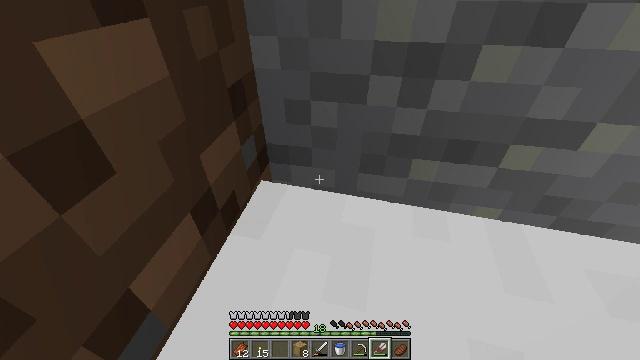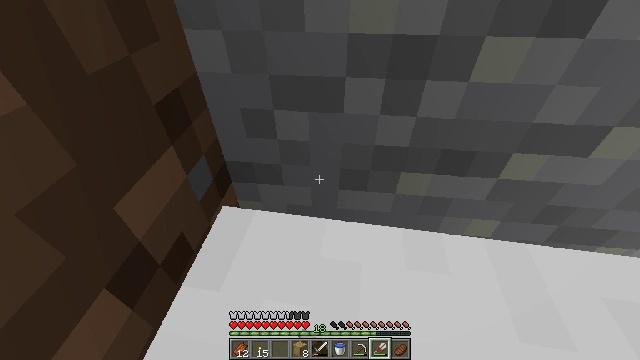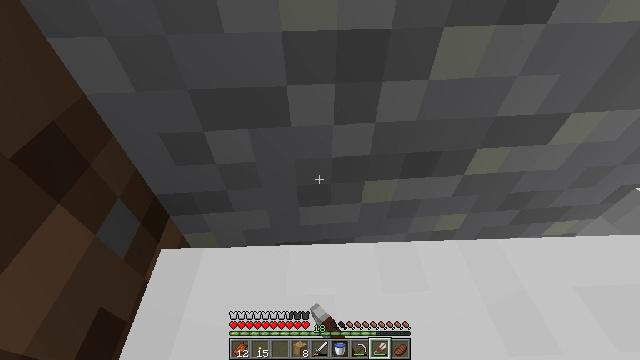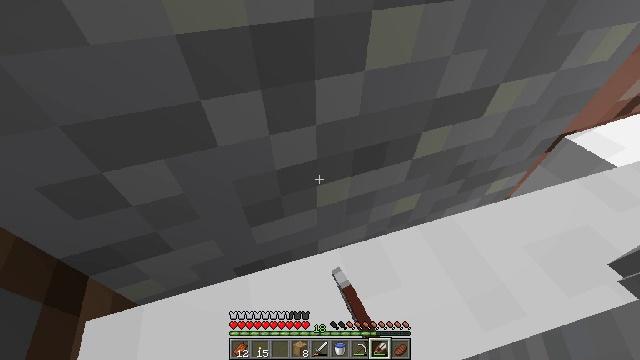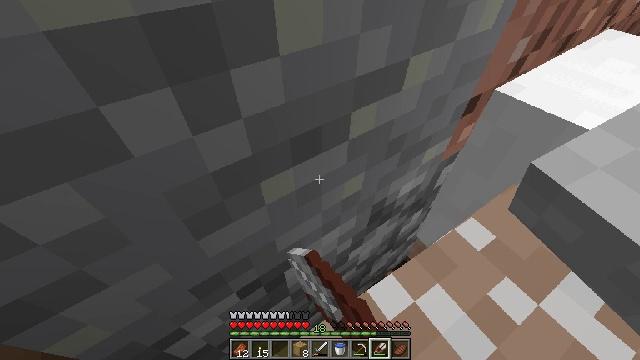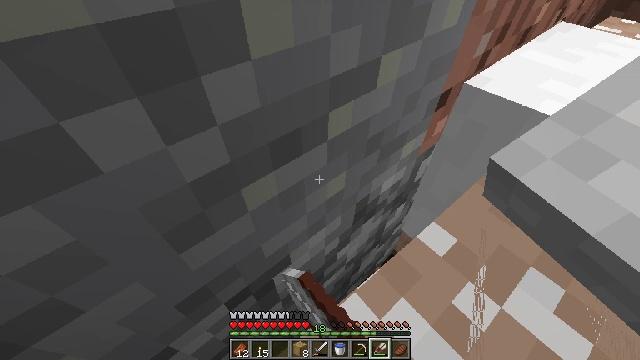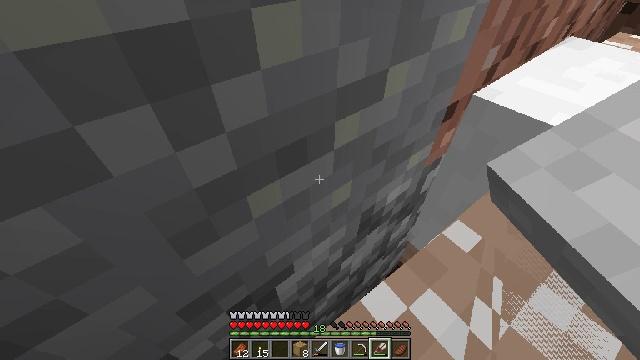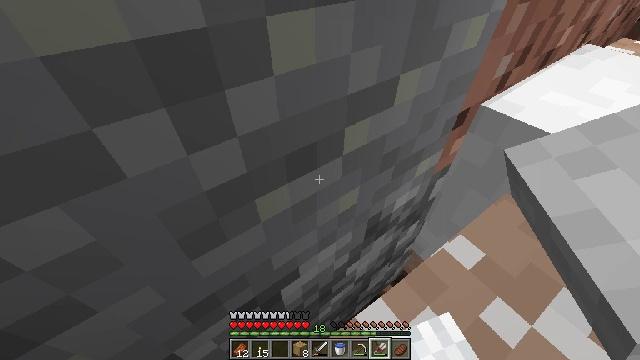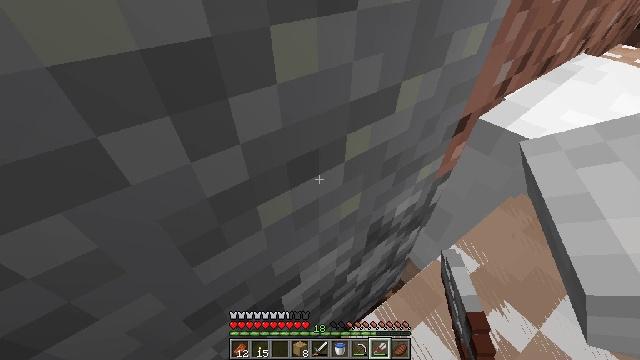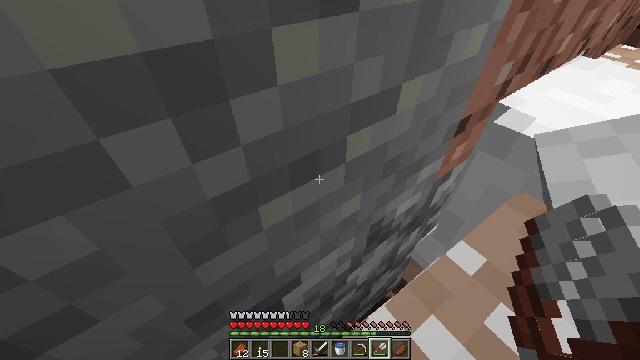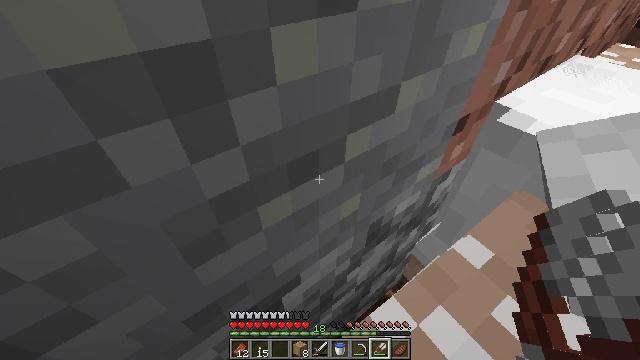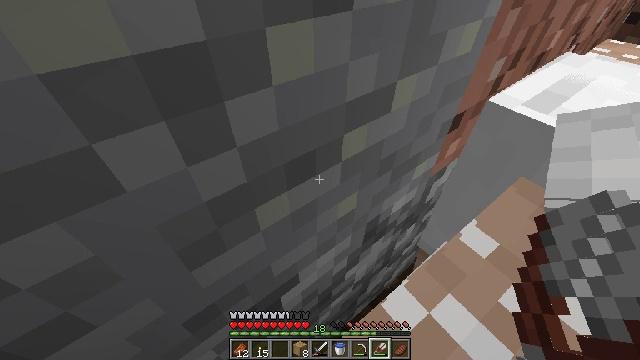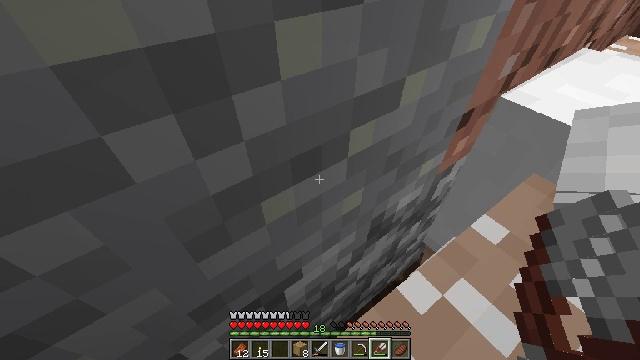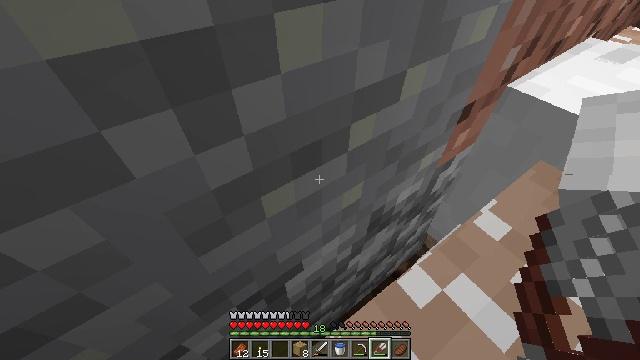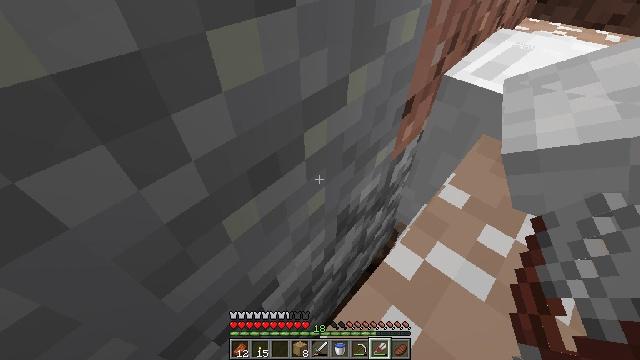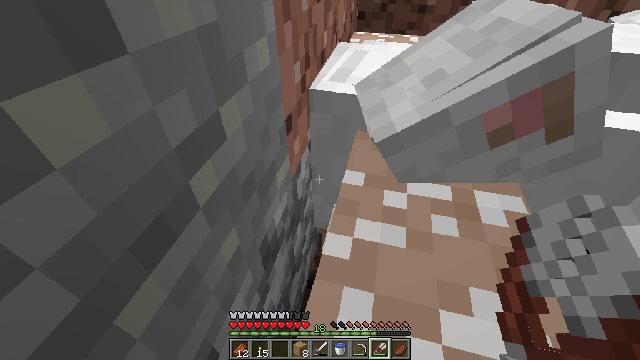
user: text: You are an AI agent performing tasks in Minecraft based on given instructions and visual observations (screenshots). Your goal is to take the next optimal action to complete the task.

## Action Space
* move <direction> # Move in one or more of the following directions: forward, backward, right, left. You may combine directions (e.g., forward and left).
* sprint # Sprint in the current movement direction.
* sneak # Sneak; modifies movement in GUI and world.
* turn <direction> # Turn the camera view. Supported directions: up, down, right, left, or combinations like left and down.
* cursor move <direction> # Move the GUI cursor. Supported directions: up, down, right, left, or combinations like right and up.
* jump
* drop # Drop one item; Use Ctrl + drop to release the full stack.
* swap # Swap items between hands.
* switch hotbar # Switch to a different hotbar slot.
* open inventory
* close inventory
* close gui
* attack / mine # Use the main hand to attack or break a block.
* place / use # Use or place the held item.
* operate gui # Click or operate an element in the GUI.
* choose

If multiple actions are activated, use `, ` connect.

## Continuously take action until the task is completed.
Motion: motion action
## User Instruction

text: Craft a cooked beef on the furnace.
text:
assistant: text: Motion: move forward, turn right and down, use / place
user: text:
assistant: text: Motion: move forward, turn right and down, use / place
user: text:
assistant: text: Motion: move forward, turn right and down, use / place
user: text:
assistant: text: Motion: move forward, turn right, use / place
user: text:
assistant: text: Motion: turn right, use / place
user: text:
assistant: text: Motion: turn left and up, use / place
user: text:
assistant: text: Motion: turn left, use / place
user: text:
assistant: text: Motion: turn up, use / place
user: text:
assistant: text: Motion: use / place
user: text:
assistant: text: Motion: use / place
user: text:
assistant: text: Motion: turn right, use / place
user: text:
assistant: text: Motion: turn left and down, use / place
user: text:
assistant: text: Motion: turn down, use / place
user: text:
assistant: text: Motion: turn right and up, use / place
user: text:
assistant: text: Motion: turn right and up, use / place
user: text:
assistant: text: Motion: turn right and up, use / place
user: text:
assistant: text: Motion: turn right and up, use / place
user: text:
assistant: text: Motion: turn right and up, use / place
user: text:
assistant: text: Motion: turn right and up, use / place
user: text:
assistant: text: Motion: move forward and move left, turn right, use / place
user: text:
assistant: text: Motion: move forward and move left, use / place
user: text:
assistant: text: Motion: move forward and move left, use / place
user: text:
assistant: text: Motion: move forward and move left, use / place
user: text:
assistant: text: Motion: move forward and move left, use / place
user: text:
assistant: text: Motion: move forward and move left, use / place
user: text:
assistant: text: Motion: move forward and move left, use / place
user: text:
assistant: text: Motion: move forward and move left, use / place
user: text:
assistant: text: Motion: move forward, use / place
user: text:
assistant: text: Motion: move forward, turn right and down, use / place
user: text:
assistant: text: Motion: move forward, use / place